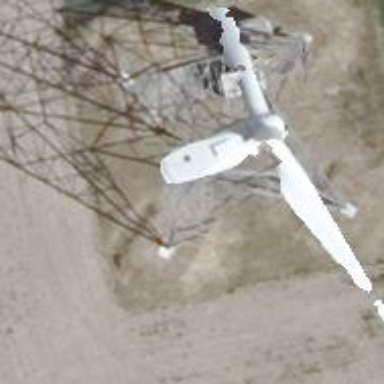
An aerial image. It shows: Wind generator using wind turbines of horizontal axis.